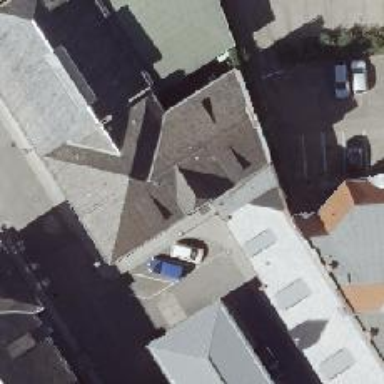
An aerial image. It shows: View of roof with edges.